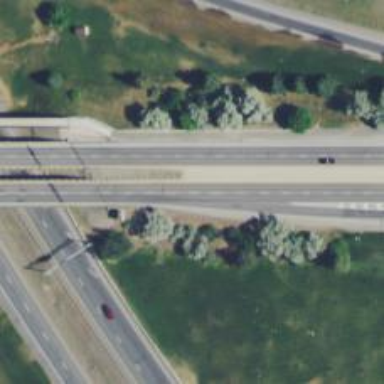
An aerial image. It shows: This image shows trunk highway that functions as expressway.